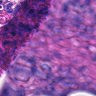
Metastatic tissue present: yes